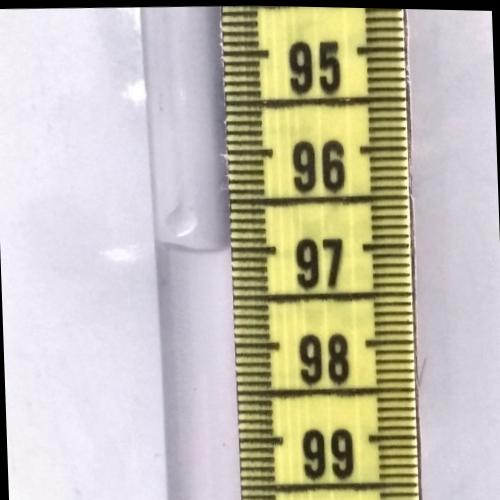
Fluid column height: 97.0 cm